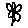
Label: flower